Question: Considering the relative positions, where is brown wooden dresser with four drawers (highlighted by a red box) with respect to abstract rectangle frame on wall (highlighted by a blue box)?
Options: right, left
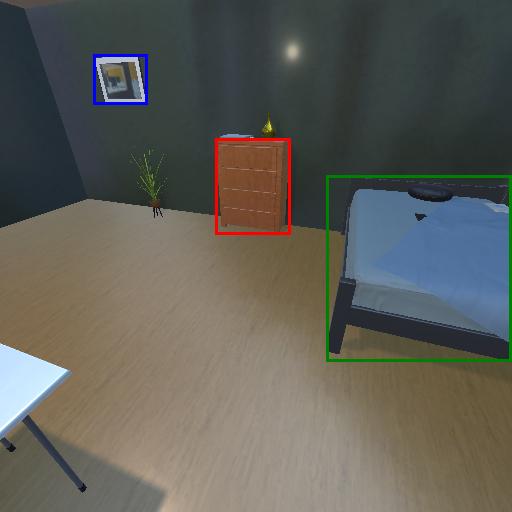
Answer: right